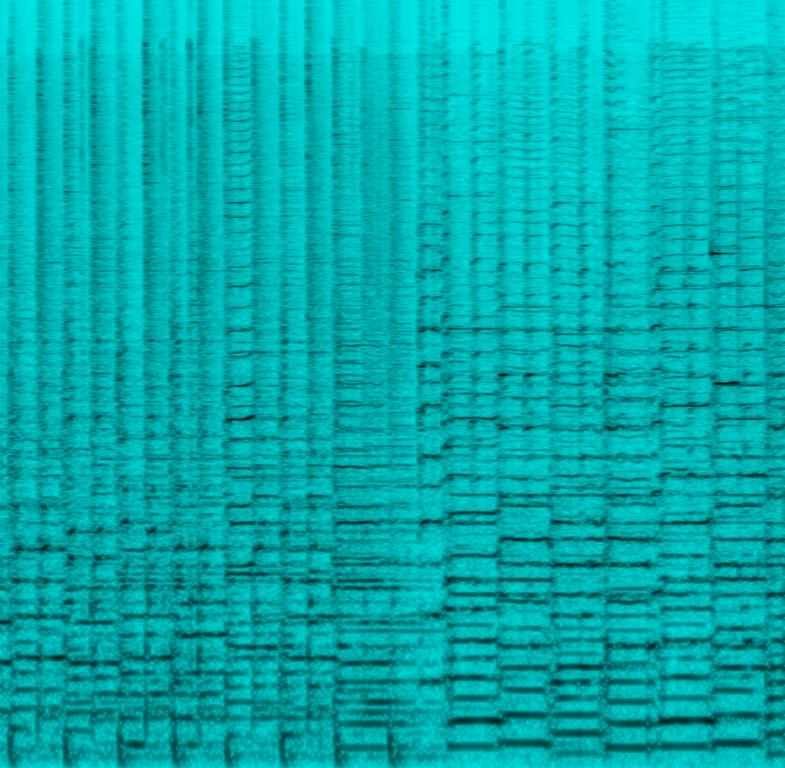
This song contains an acoustic drum playing and comes to an end. Then a violin is playing the main melody together with a bass horn and other brass instruments in a higher register. A xylophone is also playing the melody in a higher octave. This song may be playing during a funny magic show.